Question: I recently installed Visual Studio 2013 Professional, and found that in the Windows Forms Application project type I'm unable to move any controls on a form in design mode. I tested a few alternatives out and found the following:
- - - - 'Location'- -
Furthermore, as you can see in the image below, the "cross" icon that indicates that the controls are movable is not visible on any controls.

I've tried the following, but have not yet been able to correct the issue:
- - - 'Locked''False'- 'Form'-
Any suggestions would be appreciated.
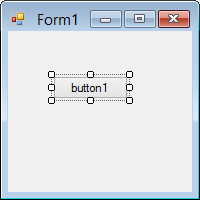
Answer: It took some time but I finally found a workaround, if not an answer. As it happens, periodically my computer will stop allowing me to drag-and-drop . The solution to this is to press the (escape) key, which instantly restores functionality.